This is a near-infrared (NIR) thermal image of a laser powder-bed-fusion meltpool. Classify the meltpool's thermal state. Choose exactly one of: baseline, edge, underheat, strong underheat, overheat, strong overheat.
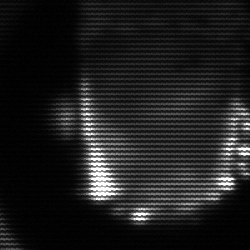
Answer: baseline